Question: ![enter image description here][2]I have a table view,in which I am using my custom cell that contains user's profile picture,status label, time stamp label, username label, no of comments label and a comment button.
When no of comments i.e"4 comments" is tapped, I ha ve to show comments in the corresponding cell along with username, user profile picture etc below the original post.
How do I dynamically add these objects into cell when the app is running? or there is some else solution please tell. table for 2 posts is shown in right of image. Tapping no of comments left of the image should be shown.
Here is the code for table cell:
'''
- (UITableViewCell *)tableView:(UITableView *)tableView cellForRowAtIndexPath:(NSIndexPath *)indexPath {
static NSString *CellIdentifier = @"MyCell";
TableCell *cell = (TableCell *) [tableView dequeueReusableCellWithIdentifier:CellIdentifier];
if (cell == nil) {
NSArray* topLevelObjects = [[NSBundle mainBundle] loadNibNamed:@"TableCell" owner:self options:nil];
for (id currentObject in topLevelObjects) {
if ([currentObject isKindOfClass:[UITableViewCell class]]) {
cell = (TableCell *)currentObject;
break;
}
}
}
// Configure the cell.
User *user = [postTableData objectAtIndex:indexPath.row];
NSLog(@"pic:%@",user.profilePictureURL);
cell.profilePicture.image = [UIImage imageNamed:@"avatar.png"];
cell.profilePicture.layer.cornerRadius = cell.profilePicture.frame.size.height /2;
cell.profilePicture.layer.masksToBounds = YES;
cell.profilePicture.layer.borderWidth = 0;
cell.userName.text = user.name;
cell.status.text = user.status;
cell.dateForStatus.text = user.datePosted;
[cell.countComments setTitle:user.countOfComments forState:UIControlStateNormal];
cell.selectionStyle = UITableViewCellSelectionStyleNone;
[cell.contentView.layer setBorderWidth:6.0f];
[cell.contentView.layer setBorderColor:[[UIColor alloc] initWithRed:233/255.0 green:236/255.0 blue:233/255.0 alpha:1.0].CGColor];
cell.commentButton.tag=indexPath.row;
[cell.commentButton addTarget:self action:@selector(commentButtonPressAction:) forControlEvents:UIControlEventTouchUpInside];
return cell;
![enter image description here][3]}
'''
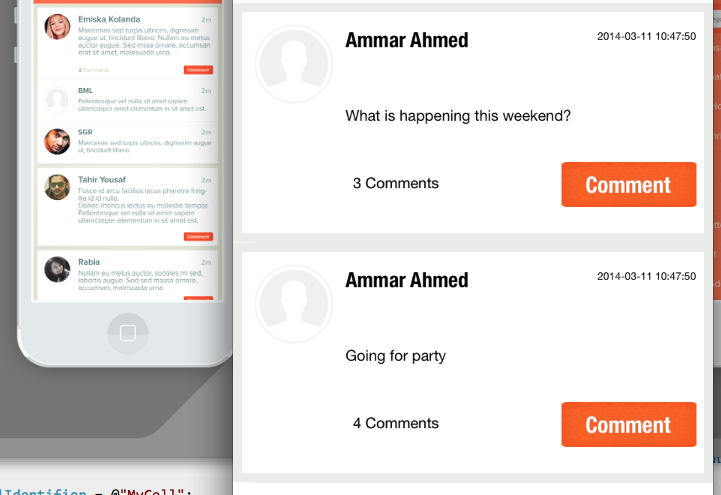
Answer: I guess you are trying to expand the cell.
You can call these few lines to update the cell, including the height.
'''
[tableView beginUpdates];
[tableView reloadRowsAtIndexPaths:@[indexPath] withRowAnimation:UITableViewRowAnimationAutomatic];
[tableView endUpdates];
'''
So just set a flag to show comments in cellForRowAtIndexPath.
'''
//AFTER_YOUR_SETTING
if(showComment){
[cell loadCommentMethod];
}
'''
And also, in heightForRowAtIndexPath
'''
if(showComment){
return [CellClass publicMethodForCalHeight:dataAtIndexPath];
} else {
return kDefaultCellHeight;
}
'''